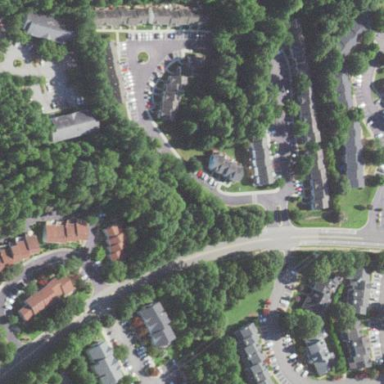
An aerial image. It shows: Residential area with apartments.